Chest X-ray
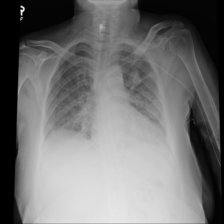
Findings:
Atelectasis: negative
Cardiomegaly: negative
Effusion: negative
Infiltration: negative
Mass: negative
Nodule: negative
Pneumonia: negative
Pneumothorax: negative
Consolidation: negative
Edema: negative
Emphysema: negative
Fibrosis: negative
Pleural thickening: negative
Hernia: negative